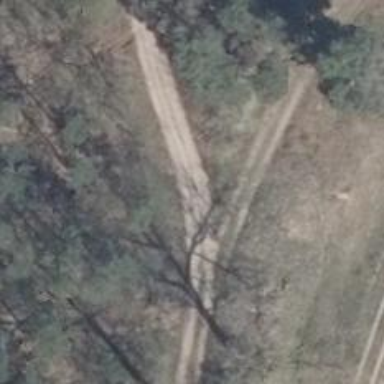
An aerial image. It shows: Track road with grade4 tracktype.